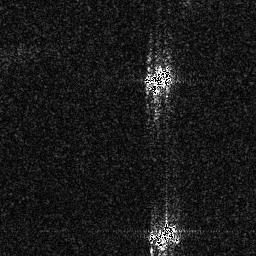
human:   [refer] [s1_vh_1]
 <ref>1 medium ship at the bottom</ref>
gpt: <box>[[57, 87, 68, 95, 0]]</box>